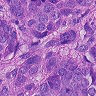
Metastatic tissue present: yes